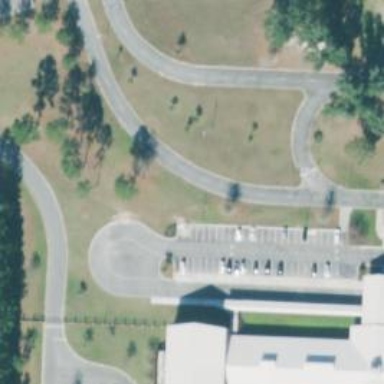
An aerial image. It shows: Parking space.